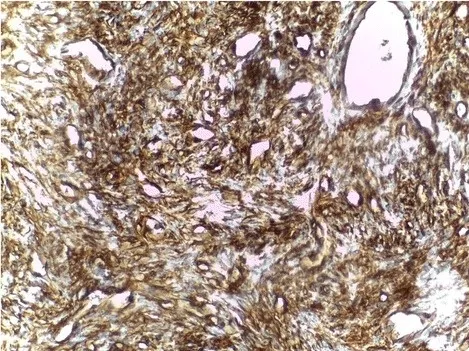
CD34 immunostain showing diffuse staining of the tumor cells.
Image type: pathology (immunostaining)